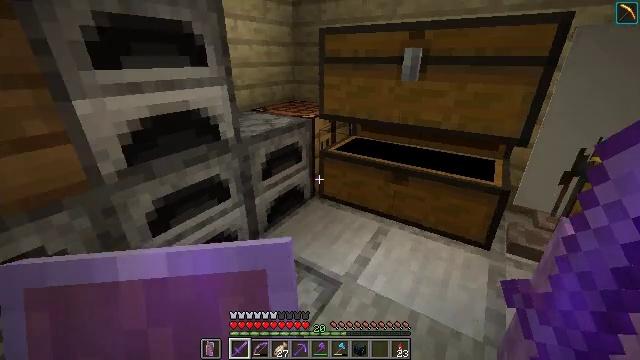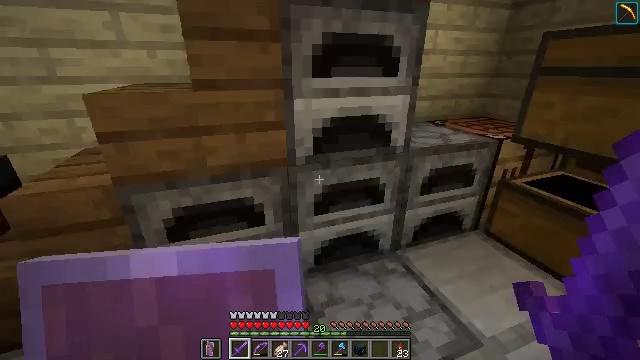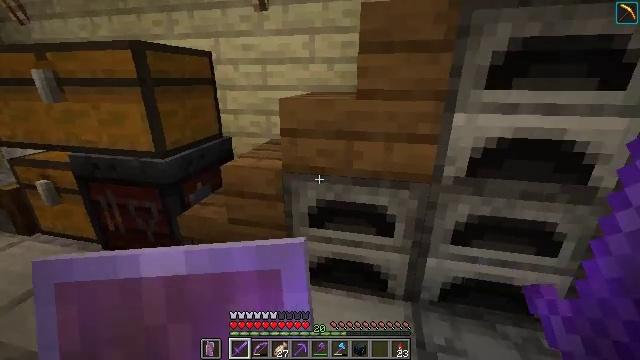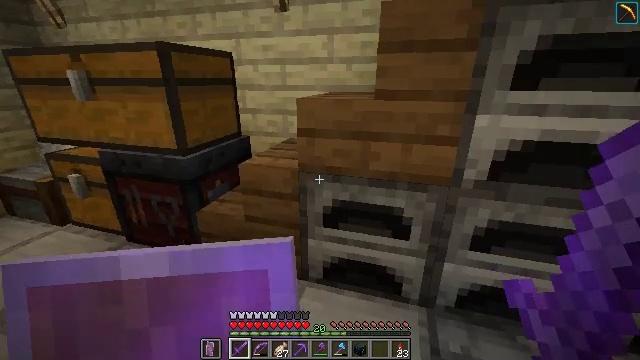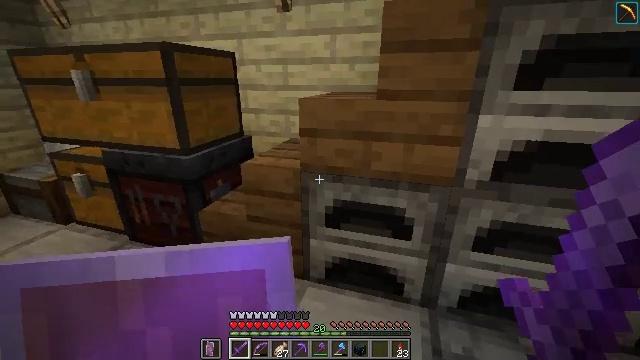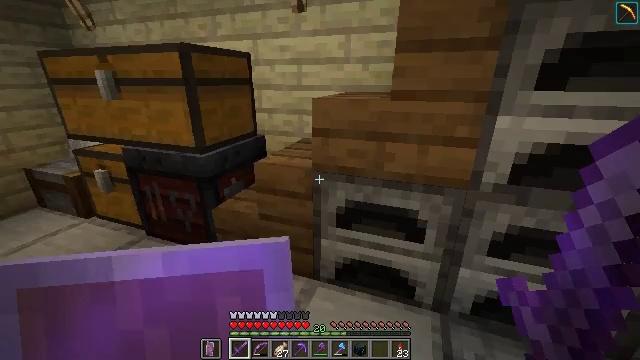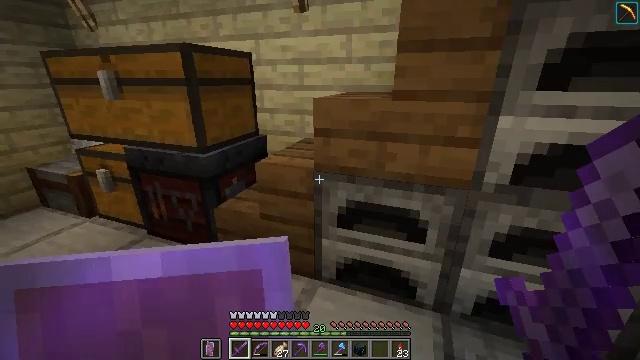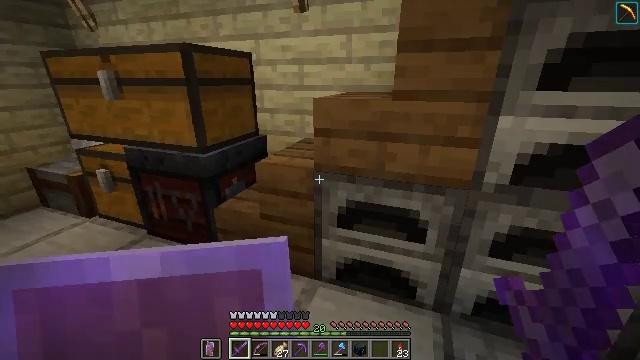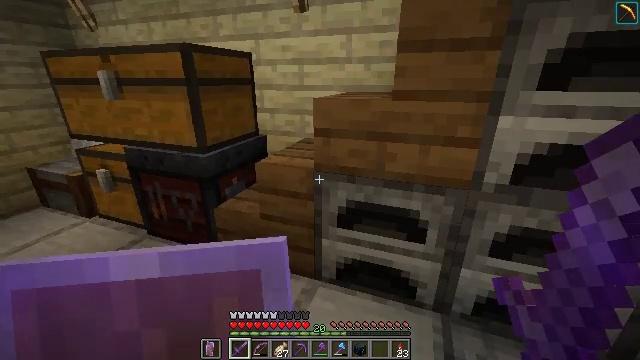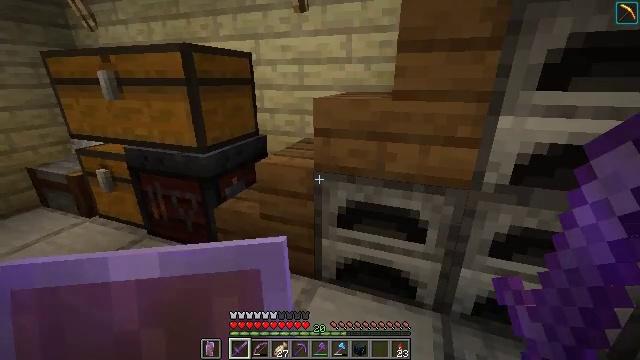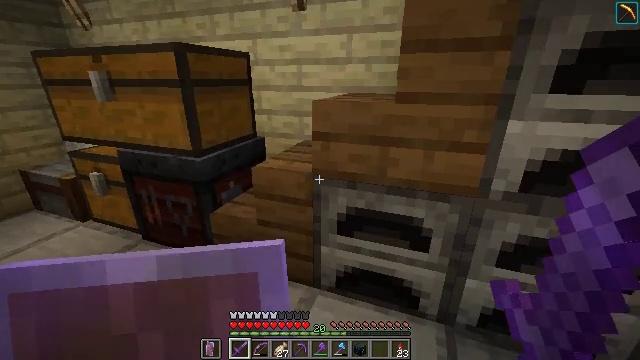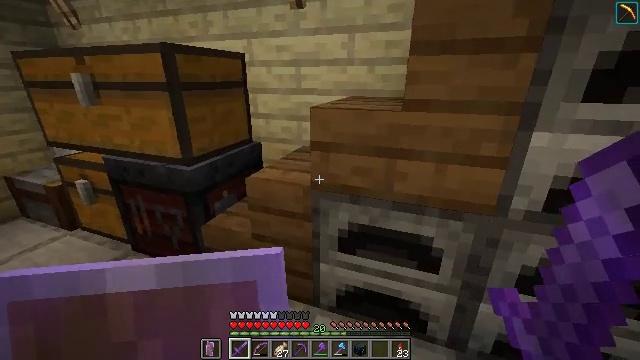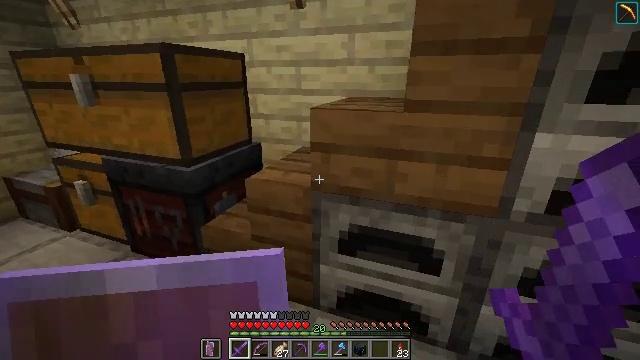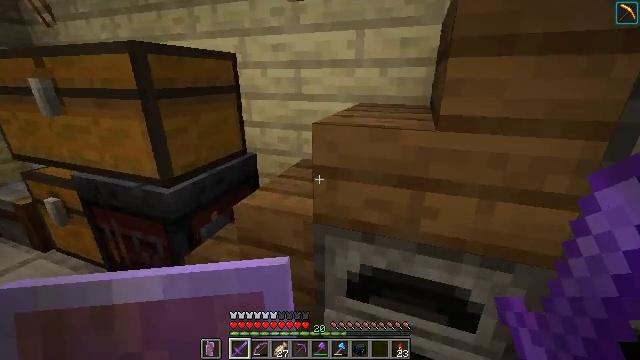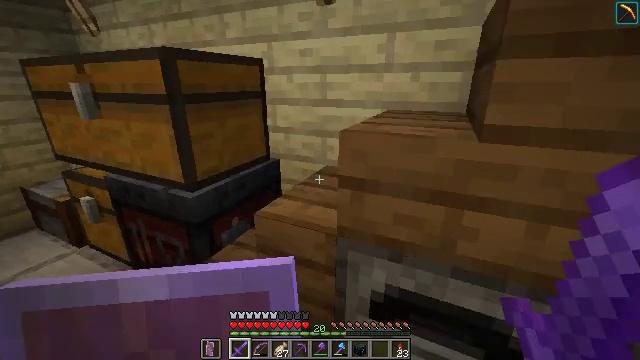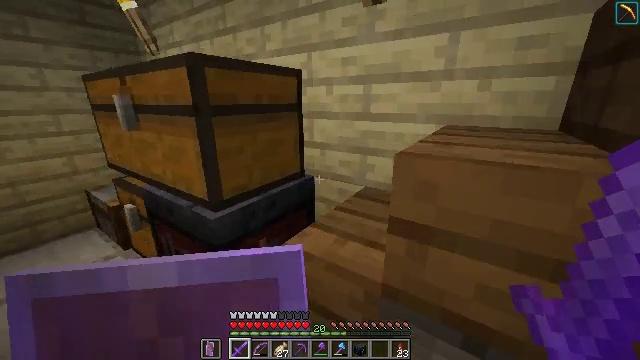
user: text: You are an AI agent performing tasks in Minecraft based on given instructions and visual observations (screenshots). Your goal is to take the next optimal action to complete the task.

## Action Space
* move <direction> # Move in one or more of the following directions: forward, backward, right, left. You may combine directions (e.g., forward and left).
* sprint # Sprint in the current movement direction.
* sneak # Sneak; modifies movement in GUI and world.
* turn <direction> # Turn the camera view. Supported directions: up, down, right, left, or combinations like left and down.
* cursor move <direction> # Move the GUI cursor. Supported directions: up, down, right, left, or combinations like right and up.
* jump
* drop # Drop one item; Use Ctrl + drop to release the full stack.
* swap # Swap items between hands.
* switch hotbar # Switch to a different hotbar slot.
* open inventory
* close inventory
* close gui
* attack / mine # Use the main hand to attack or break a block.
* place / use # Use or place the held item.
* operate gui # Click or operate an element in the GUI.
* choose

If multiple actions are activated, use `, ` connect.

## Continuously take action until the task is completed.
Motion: motion action
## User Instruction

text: Drop a netherrack.
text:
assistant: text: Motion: turn left and up
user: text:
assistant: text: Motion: turn left and up
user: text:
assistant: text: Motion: turn left
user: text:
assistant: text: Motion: no_op
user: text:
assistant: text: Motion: turn left
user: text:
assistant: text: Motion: no_op
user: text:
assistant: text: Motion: no_op
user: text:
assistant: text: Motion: no_op
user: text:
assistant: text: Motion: no_op
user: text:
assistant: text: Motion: move forward
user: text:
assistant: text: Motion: move forward
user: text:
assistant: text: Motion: move forward
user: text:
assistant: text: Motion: move forward
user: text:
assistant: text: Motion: move forward, sprint, turn left and up
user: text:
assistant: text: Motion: move forward, sprint, turn left and up
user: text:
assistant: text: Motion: move forward, sprint, turn left
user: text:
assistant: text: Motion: move forward, sprint
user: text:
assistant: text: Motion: move forward, sprint
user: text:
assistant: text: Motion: move forward, sprint, jump
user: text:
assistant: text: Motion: move forward, sprint, turn right, jump
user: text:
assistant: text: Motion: move forward, sprint, turn right, jump
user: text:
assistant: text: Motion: move forward, sprint, turn right, jump
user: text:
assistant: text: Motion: move forward, sprint, turn right and up, jump
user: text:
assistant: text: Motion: move forward, sprint, turn right and up, jump
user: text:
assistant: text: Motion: move forward, sprint, turn right and up
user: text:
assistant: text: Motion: move forward, sprint
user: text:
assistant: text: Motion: move forward, sprint
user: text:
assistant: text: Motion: move forward, sprint
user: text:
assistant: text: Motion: move forward, sprint, turn right
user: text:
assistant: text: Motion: move forward, sprint, turn right and up